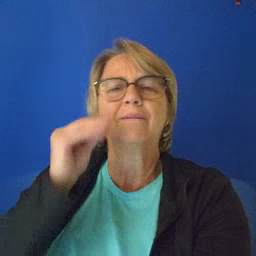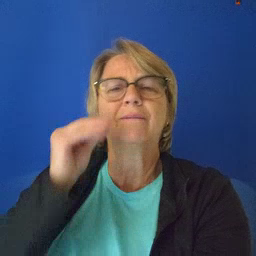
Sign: bird